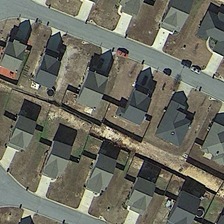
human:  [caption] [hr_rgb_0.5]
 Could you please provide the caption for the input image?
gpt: many gray buildings are in a medium residential area .

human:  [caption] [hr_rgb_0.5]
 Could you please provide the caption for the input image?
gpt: many gray buildings are in a medium residential area .

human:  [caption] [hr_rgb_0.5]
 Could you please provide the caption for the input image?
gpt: many gray buildings are in a medium residential area .

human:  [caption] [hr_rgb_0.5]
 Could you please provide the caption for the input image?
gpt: many gray buildings are in a medium residential area .

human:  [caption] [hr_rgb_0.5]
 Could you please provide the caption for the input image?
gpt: many gray buildings are in a medium residential area .